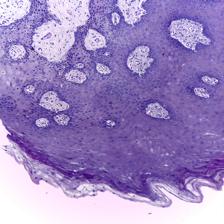
Diagnosis: Normal